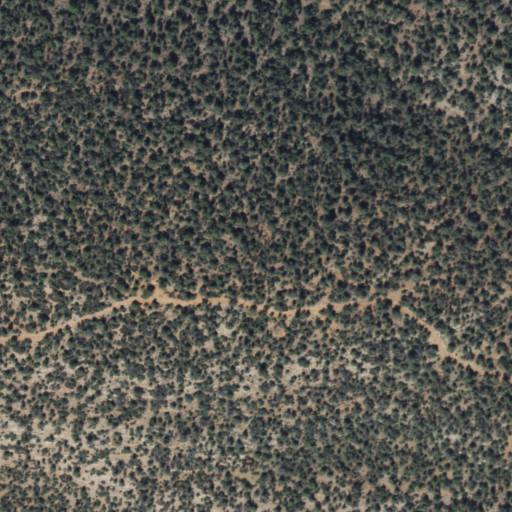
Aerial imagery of mountain in Arizona named Sunflower Mesa containing shrub and evergreen forest